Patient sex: M
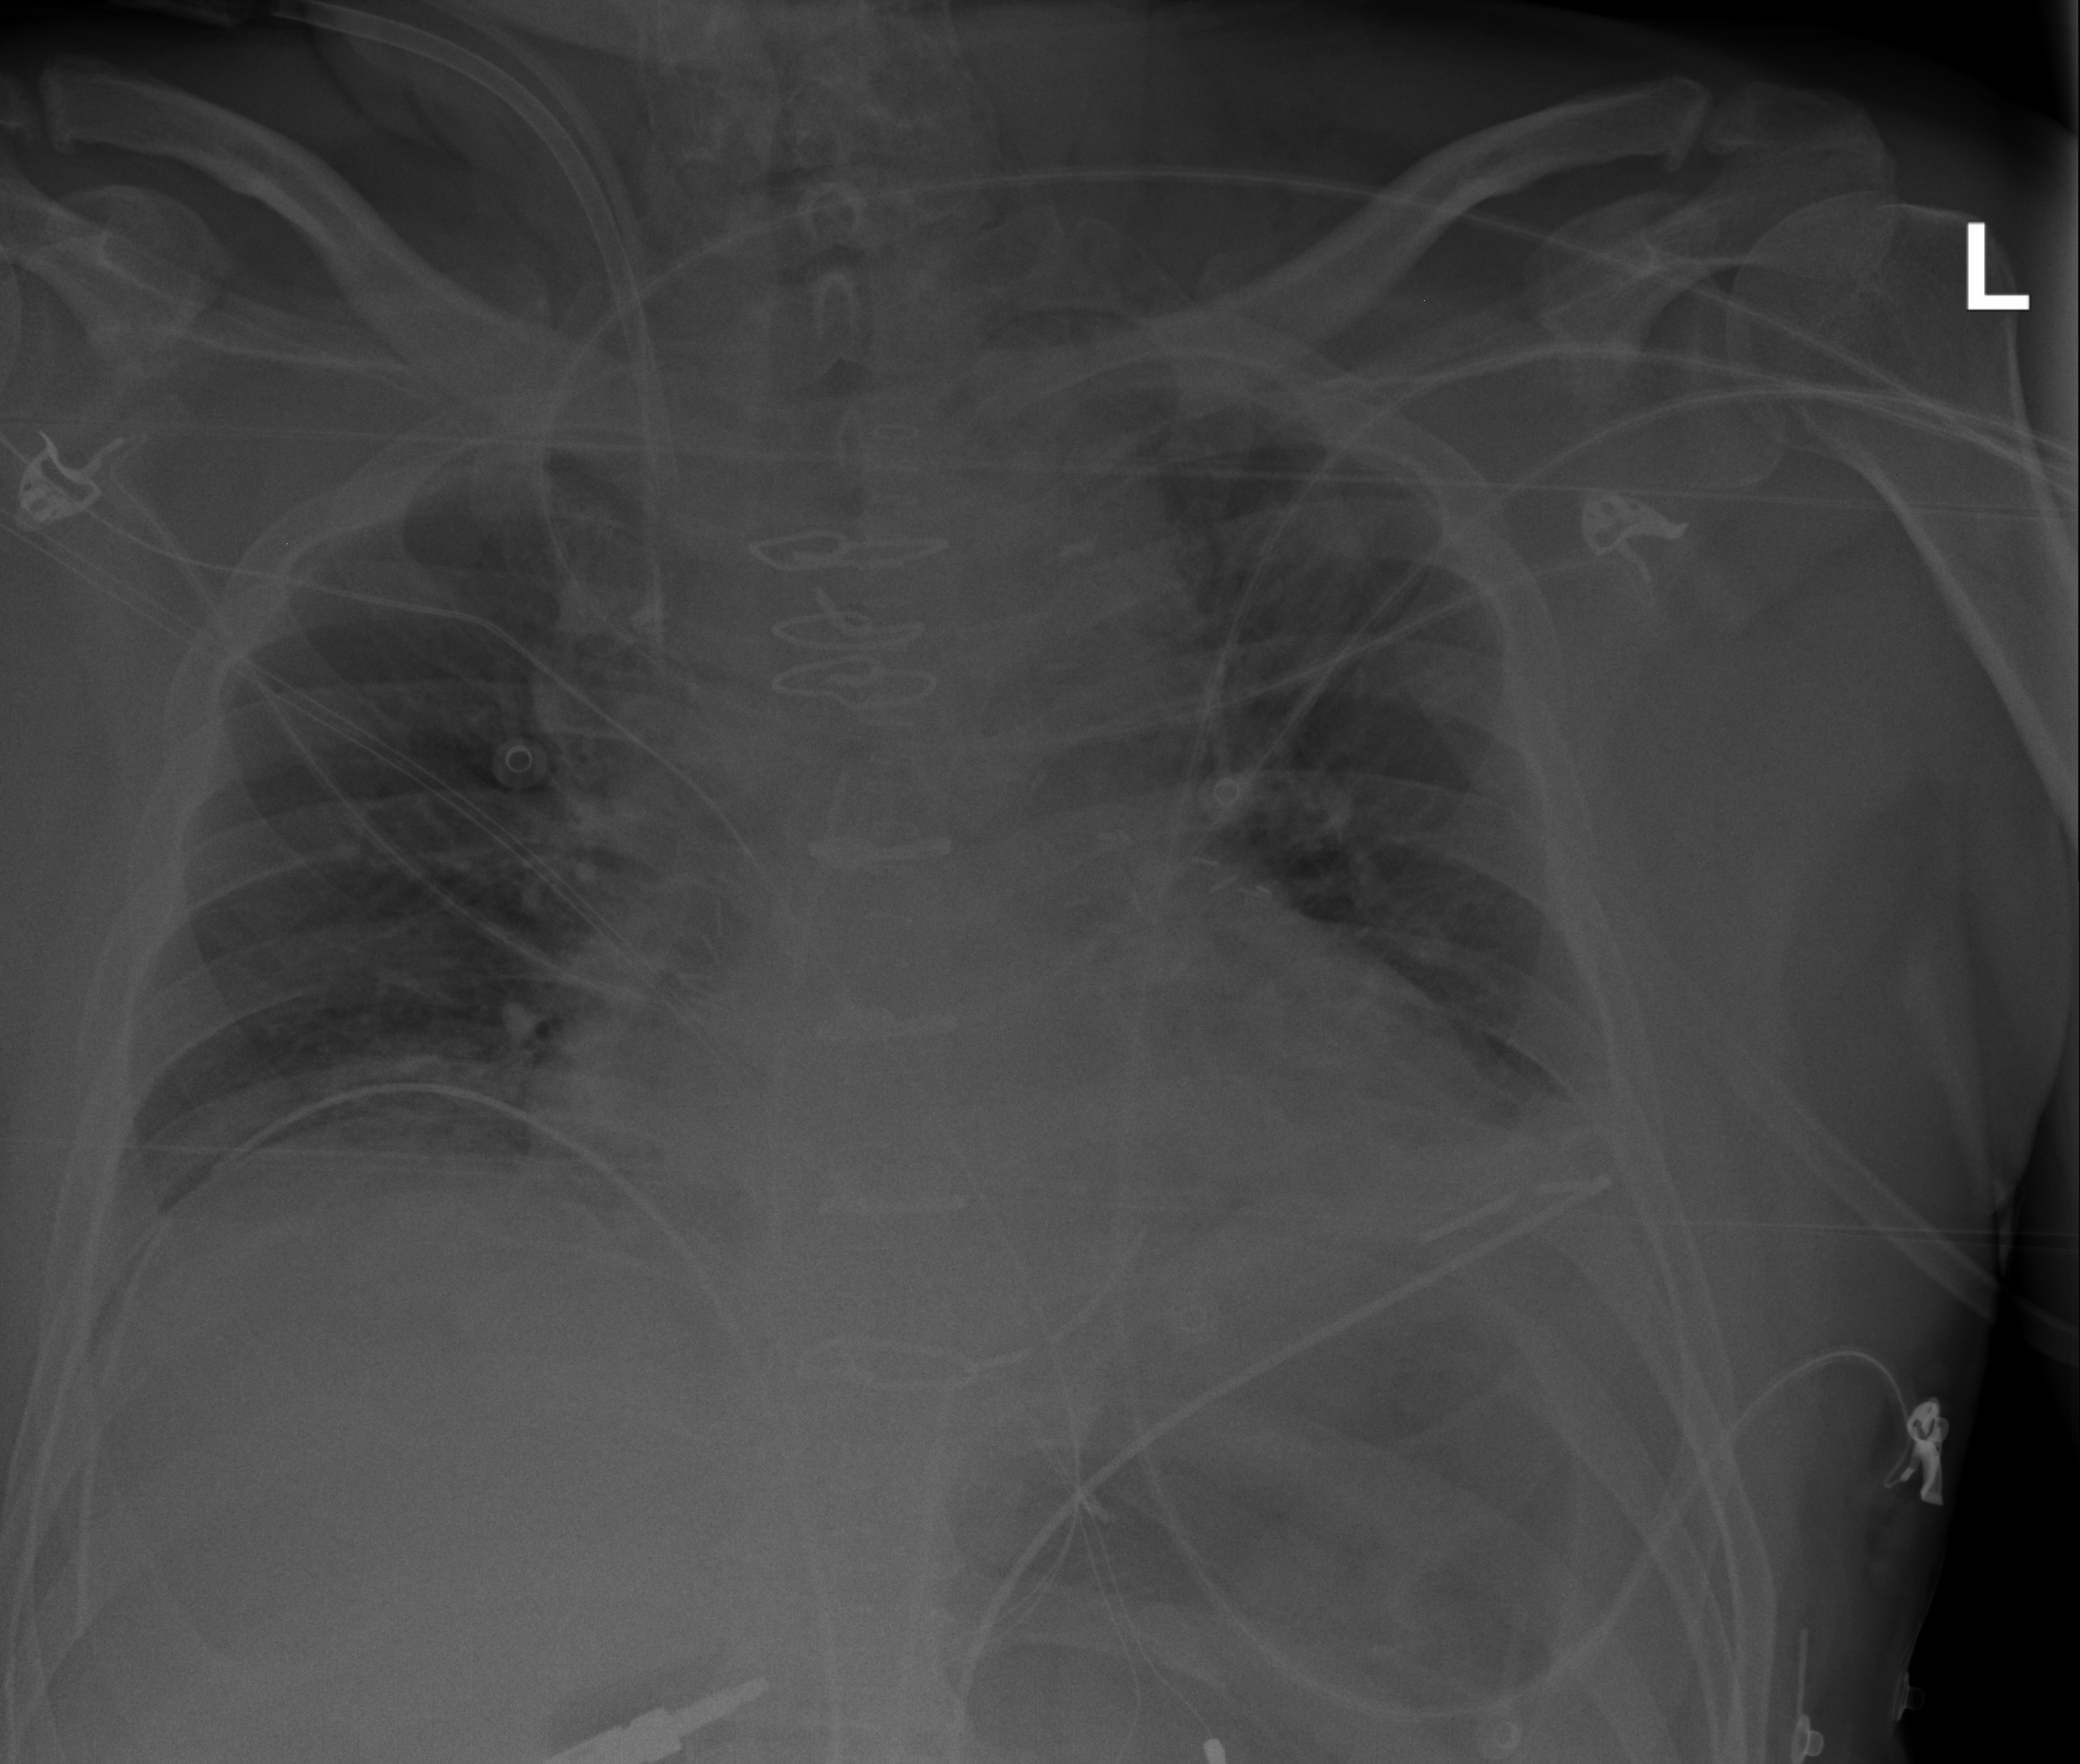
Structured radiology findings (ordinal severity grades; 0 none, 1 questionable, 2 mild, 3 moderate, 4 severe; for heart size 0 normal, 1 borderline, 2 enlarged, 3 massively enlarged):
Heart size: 1
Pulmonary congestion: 1
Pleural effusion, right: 0
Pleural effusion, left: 2
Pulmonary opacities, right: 0
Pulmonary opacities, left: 0
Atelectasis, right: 0
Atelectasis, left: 0